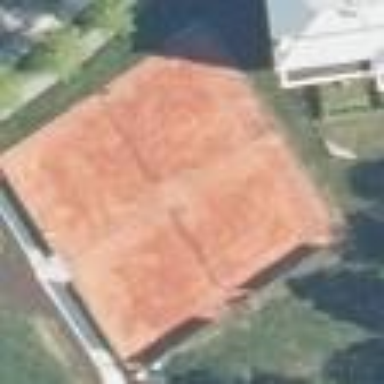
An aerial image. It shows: Tennis court on pitch designated for leisure land.